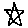
Label: star